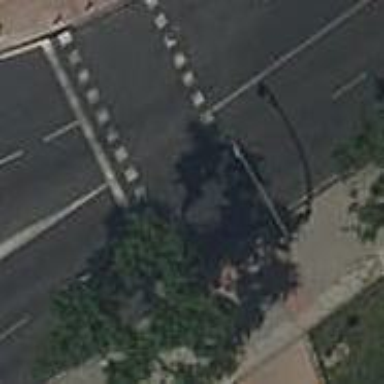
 with marked indicators for pedestrians."